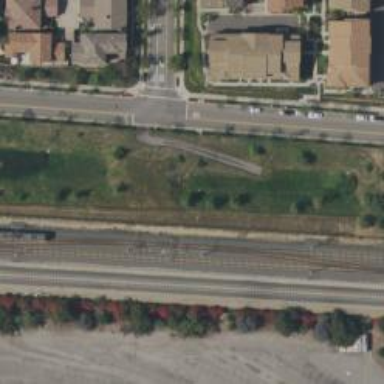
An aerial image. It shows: Light rail railway with electrified contact line.